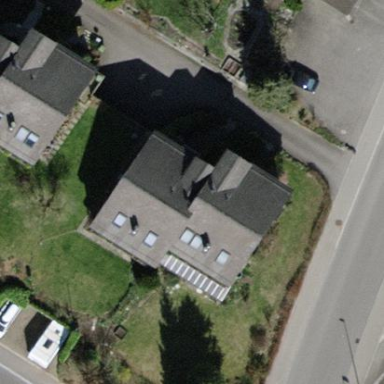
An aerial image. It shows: House with pitched roof.